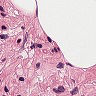
Metastatic tissue present: no